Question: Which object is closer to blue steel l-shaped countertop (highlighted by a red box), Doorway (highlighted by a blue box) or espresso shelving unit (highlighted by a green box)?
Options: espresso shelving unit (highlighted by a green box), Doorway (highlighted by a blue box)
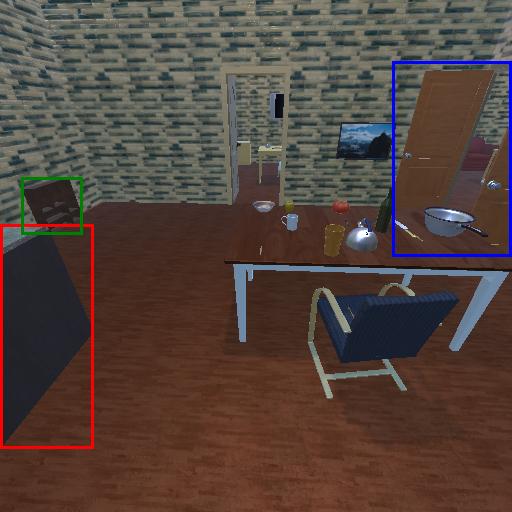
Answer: espresso shelving unit (highlighted by a green box)